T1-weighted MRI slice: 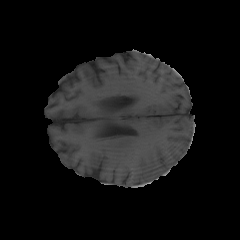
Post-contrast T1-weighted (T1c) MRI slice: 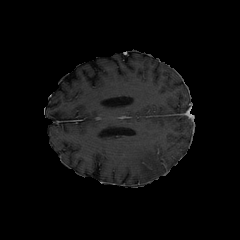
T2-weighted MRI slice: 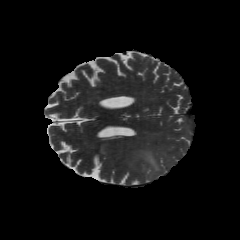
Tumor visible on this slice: yes